Question: I am using John Papa's SPA jump start App to create my own app and for every part of his tutorial I complete I keep running into the same problem.
In a new section of the tutorial I have to add another javaScript file and to this I use BundleConfig.cs. I copy and paste the .Include method and add the new JS file. But in firebug I can't see the script in the network tab.
'''
using System;
using System.Web.Optimization;
namespace AgencyUpdate
{
public class BundleConfig
{
public static void RegisterBundles(BundleCollection bundles)
{
bundles.IgnoreList.Clear();
AddDefaultIgnorePatterns(bundles.IgnoreList);
bundles.Add(
new ScriptBundle("~/scripts/modernizr")
.Include("~/scripts/modernizr-{version}.js"));
bundles.Add(
new ScriptBundle("~/scripts/vendor")
.Include("~/scripts/jquery-{version}.min.js")
.Include("~/scripts/bootstrap.min.js")
.Include("~/scripts/knockout-{version}.js")
.Include("~/scripts/sammy-{version}.js")
.Include("~/scripts/moment.min.js")
.Include("~/scripts/Q.js")
.Include("~/scripts/breeze.min.js")
.Include("~/scripts/toastr.js"));
bundles.Add(
new StyleBundle("~/Content/css")
.Include("~/Content/ie10mobile.css") // Must be first. IE10 mobile viewport fix
.Include("~/Content/bootstrap.min.css")
.Include("~/Content/bootstrap-responsive.min.css")
.Include("~/Content/font-awesome.min.css")
.Include("~/Content/toastr.css")
.Include("~/Content/styles.css")
);
}
public static void AddDefaultIgnorePatterns(IgnoreList ignoreList)
{
if (ignoreList == null)
{
throw new ArgumentNullException("ignoreList");
}
ignoreList.Ignore("*.intellisense.js");
ignoreList.Ignore("*-vsdoc.js");
//ignoreList.Ignore("*.debug.js", OptimizationMode.WhenEnabled);
//ignoreList.Ignore("*.min.js", OptimizationMode.WhenDisabled);
//ignoreList.Ignore("*.min.css", OptimizationMode.WhenDisabled);
}
}
}
'''

Is this a bug or quirk of Visual Studio 20120?
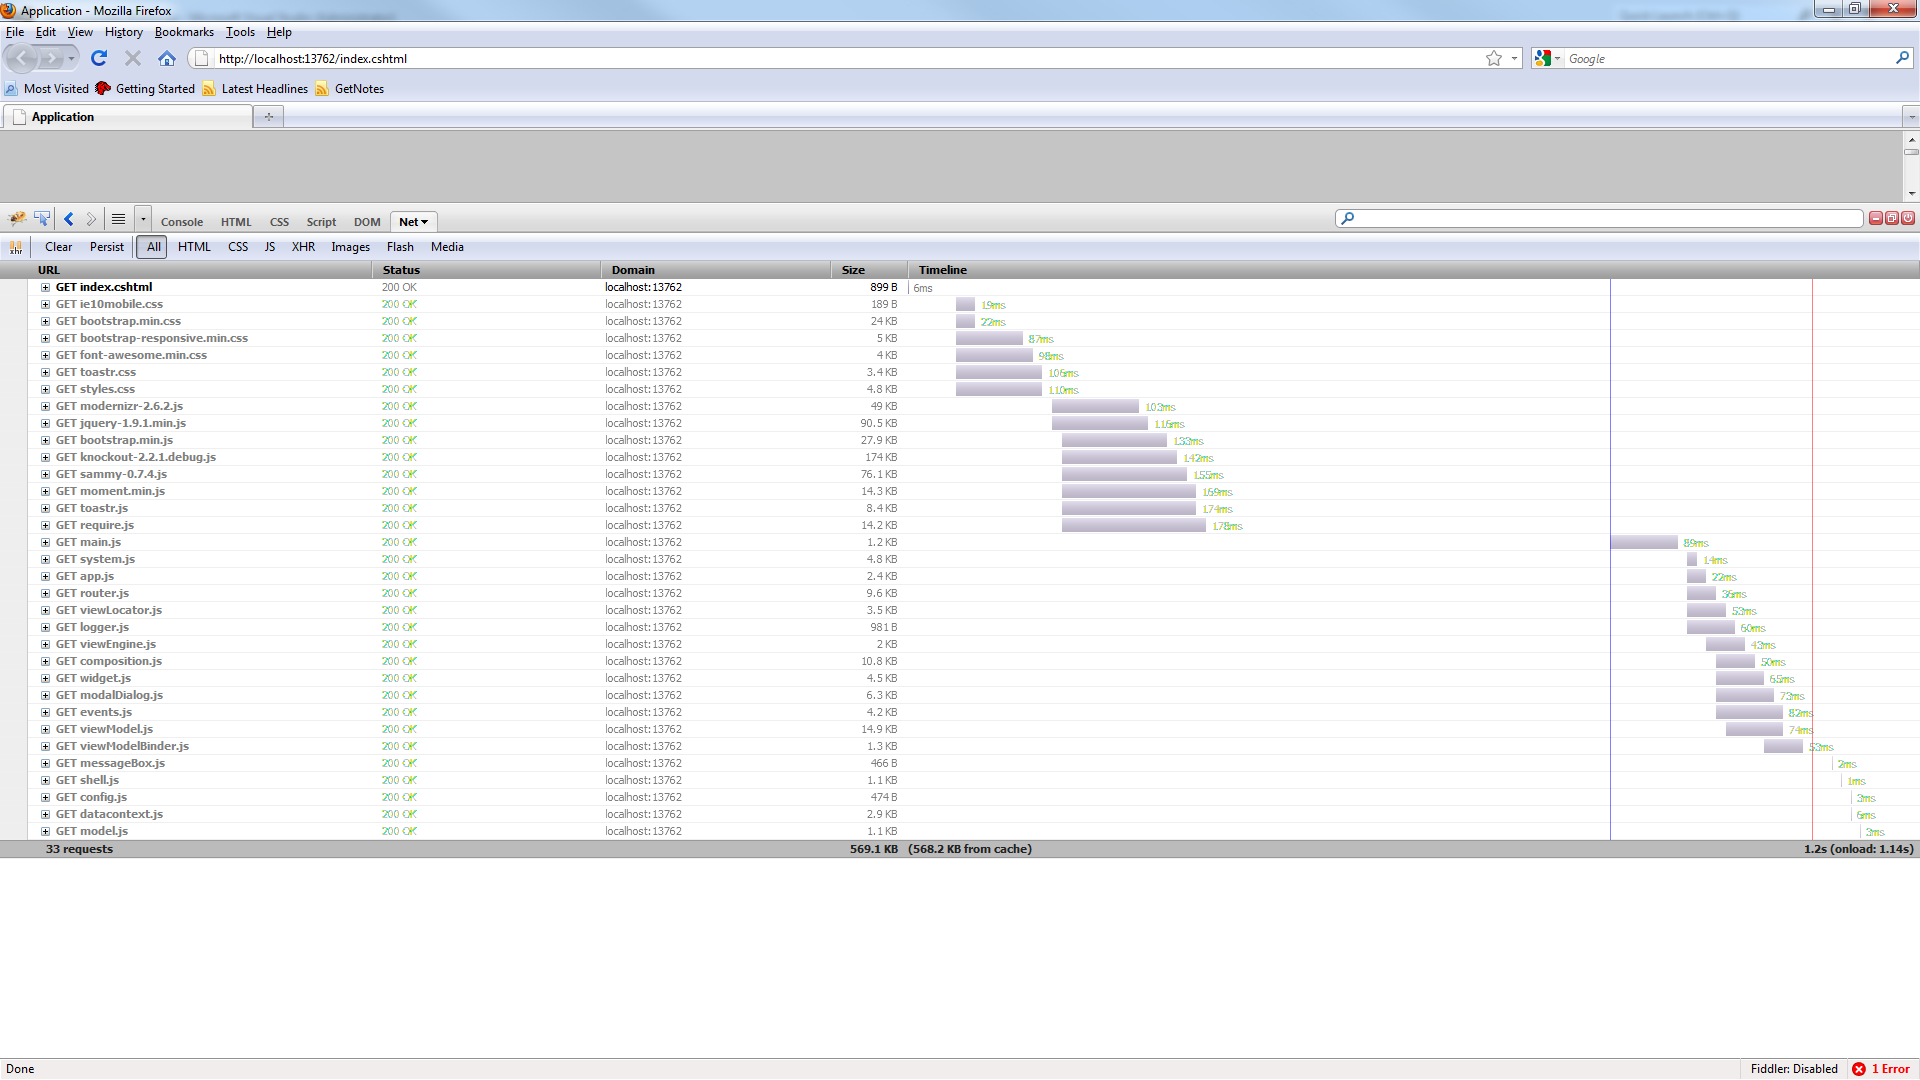
Answer: I had to create a new global.asax file for this to work. There was nothing wrong with my scriptbundles.